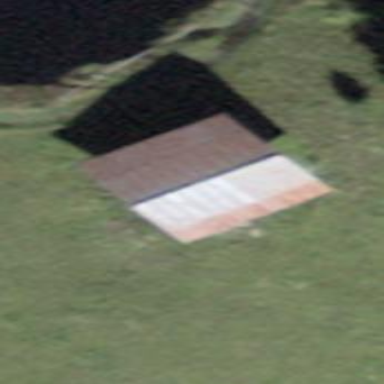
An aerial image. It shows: Rural barn.